Question: Coca-Cola seems to have nailed it pretty well. Even before any user interaction, they manage to know where you are at <URL>:

This works in IE, so no HTML5 involved (and after all, Facebook won't recognize the 'navigator' object in Javascript).
How do they do this?
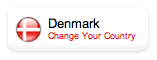
Answer: First of all, I don't think it can be done using javascript. Here's how you can do it using a server side language, like PHP.
If you take a closer look of the page you provided (coca cola landing tab) you can see that selection of the country works even if the user is not logged in with facebook.
When you set up a facebook application you can provide a tab url. This is the address relative to you canvas url from which facebook serves the content when your application is added to a page (inside a tab).
If you do a var_dump of the $_SERVER superglobal variable you would see a variable named 'HTTP_X_FB_USER_REMOTE_ADDR'. This is the IP address of the respective user. After you get the user IP address you can easily use a geolocation service to find out the country :).
Good luck!
It seems that the variable i was talking about is not available inside a tab. I just did some more tests and either the user is logged in or not you always have the POST variable called 'fb_sig_country' which is the TLD of the country the user cmes from.